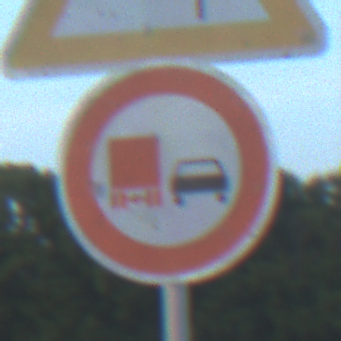
Verkehrszeichen: UeberholverbotKraftfahrzeuge
Zusatzzeichen oben: SeitenwindVonRechts
Umgebung: Outdoor, Nature
Tageszeit: SunriseSunset
Wetter: PartlyCloudy
Licht: Natural
Jahreszeit: NotSpecified
Kontrast: MediumContrast